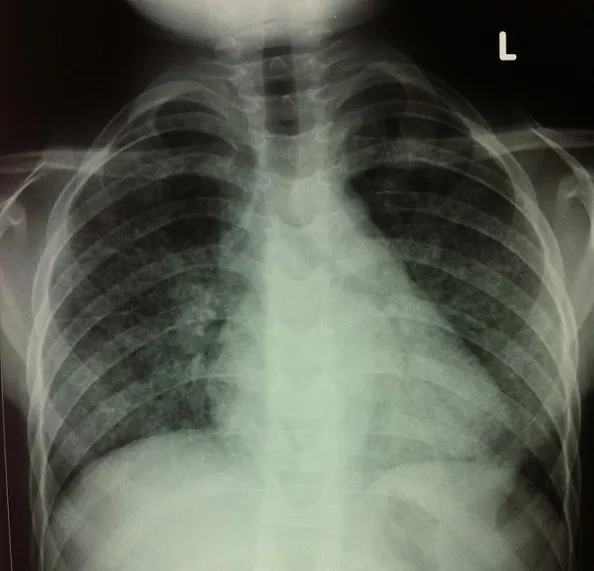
Postero-anterior chest X-rays showing bilateral diffuse nodular infiltrates, similar to miliary TB.
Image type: radiology (x_ray)